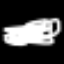
Label: squiggle